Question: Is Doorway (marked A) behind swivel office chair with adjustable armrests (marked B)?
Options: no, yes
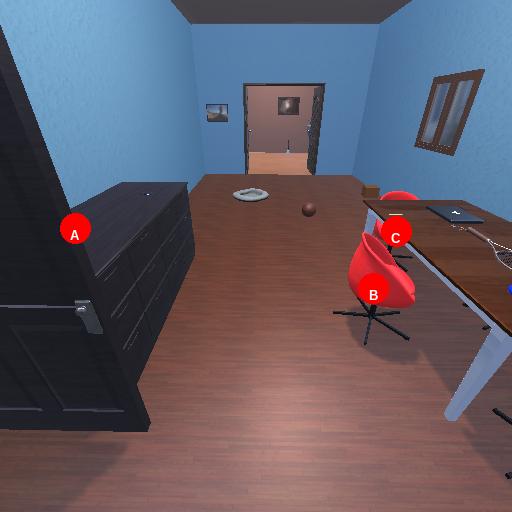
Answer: no